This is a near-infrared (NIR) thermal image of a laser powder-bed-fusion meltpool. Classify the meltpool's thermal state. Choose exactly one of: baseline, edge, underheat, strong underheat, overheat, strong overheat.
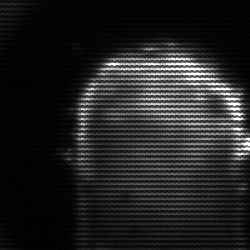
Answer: baseline